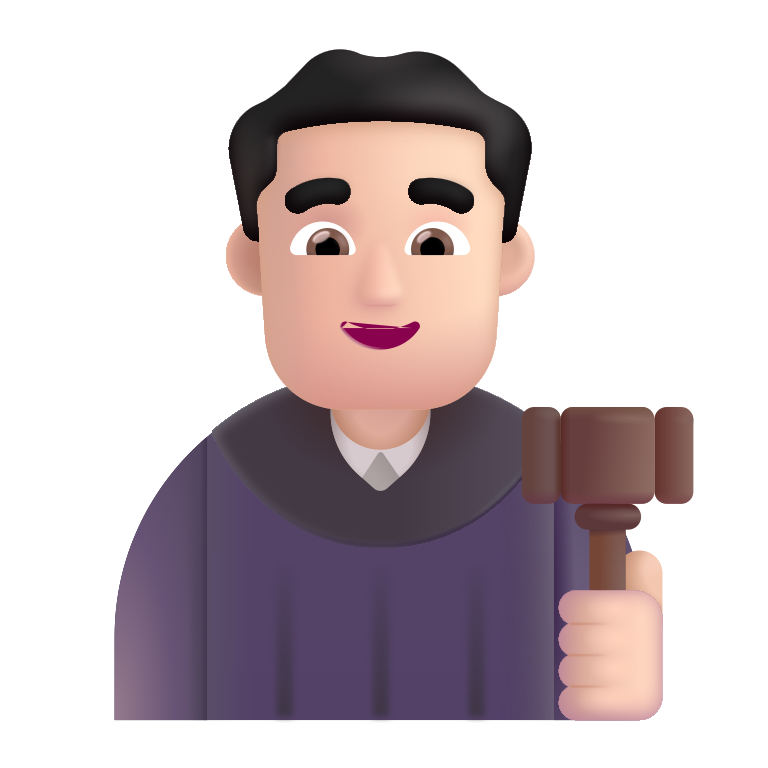
man judge color light